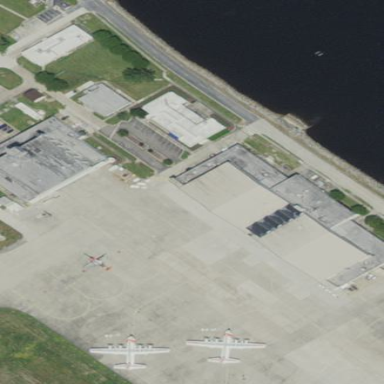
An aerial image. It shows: Hangar at the airport.